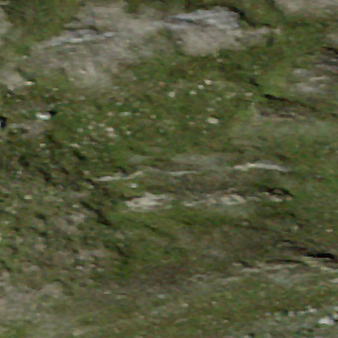
Label: other